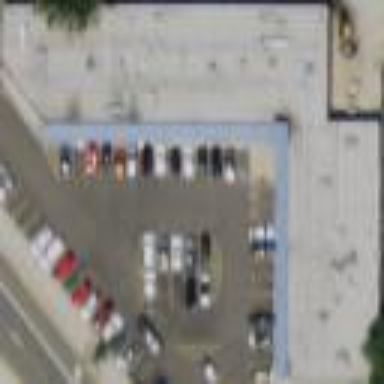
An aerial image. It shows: Retail building.